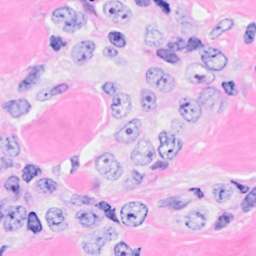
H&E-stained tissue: Breast